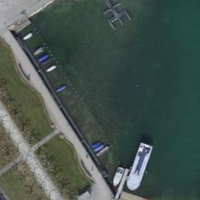
EUNIS habitat code: 14
Species observed at this site:
Tachybaptus ruficollis
Podiceps cristatus
Fulica atra
Anas platyrhynchos
Larus canus
Aythya ferina
Aythya fuligula
Passer domesticus
Larus cachinnans
Chroicocephalus ridibundus
Phalacrocorax carbo
Larus michahellis
Cygnus olor
Mergus merganser
Larus argentatus
Columba livia